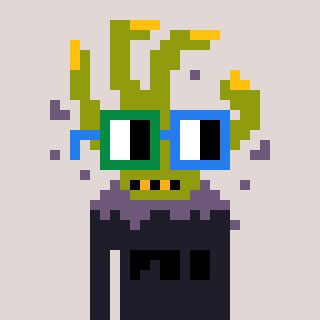
a pixel art character with square green and blue glasses, a zombie-hand-shaped head and a grayscale-colored body on a warm background